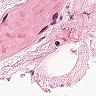
Metastatic tissue present: no